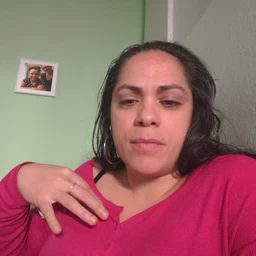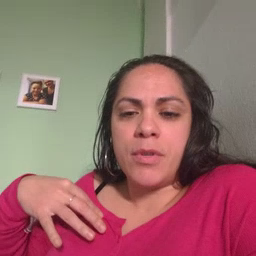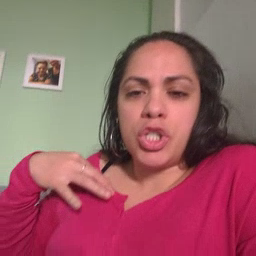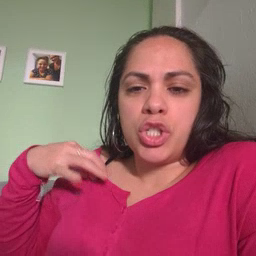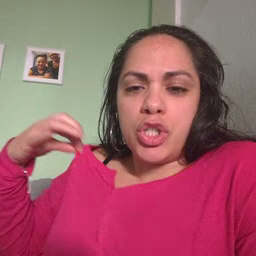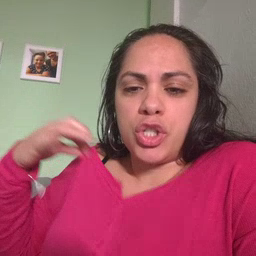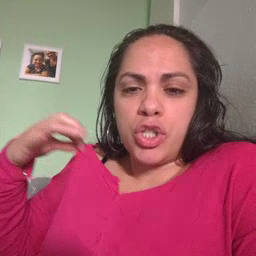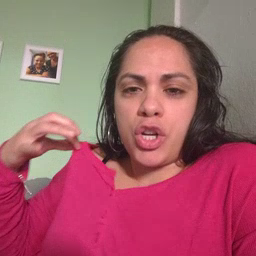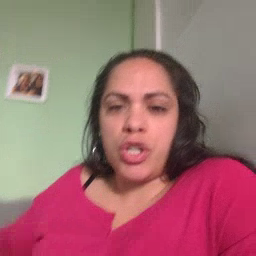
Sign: shirt